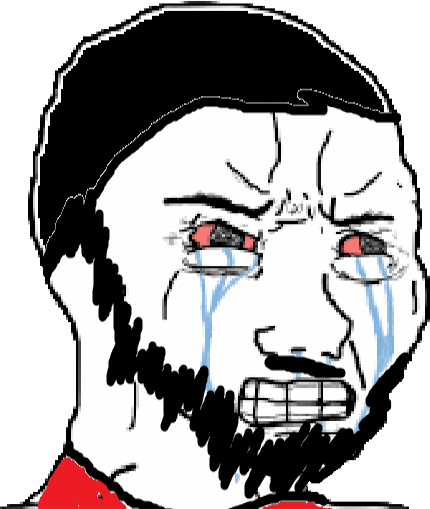
Label: 5_Soyjak